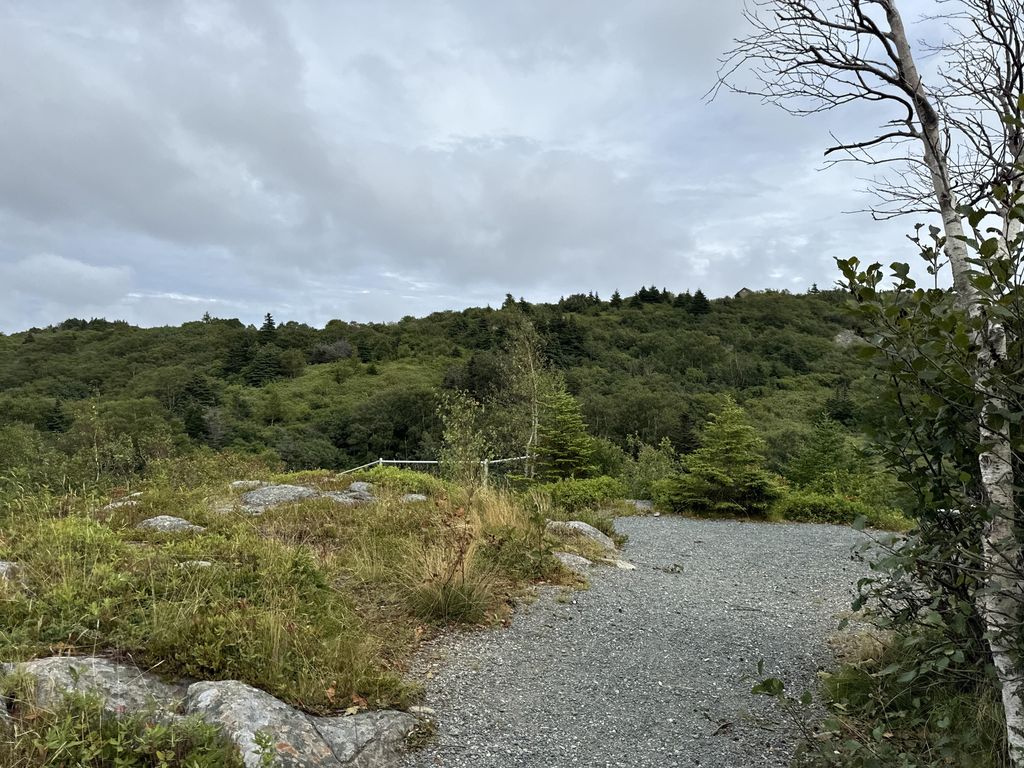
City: st_johns